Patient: sex F, age 38
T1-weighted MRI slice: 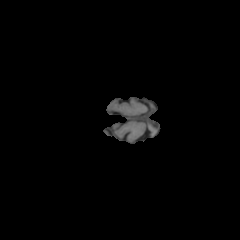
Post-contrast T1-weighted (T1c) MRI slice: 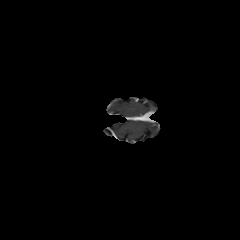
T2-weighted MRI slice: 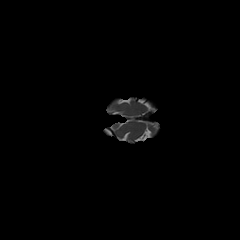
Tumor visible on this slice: no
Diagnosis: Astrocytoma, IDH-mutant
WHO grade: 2